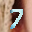
Label: 7